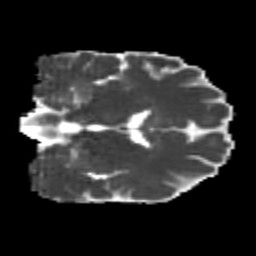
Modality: MD
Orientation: coronal
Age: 25
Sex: male
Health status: healthy
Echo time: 0.074 s